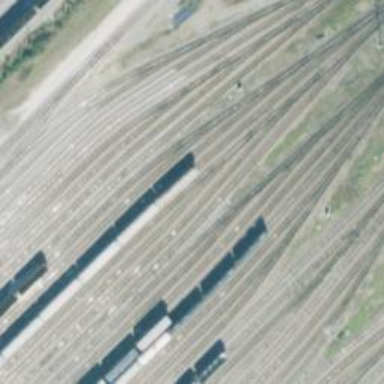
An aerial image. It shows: Railway yard used for servicing trains.